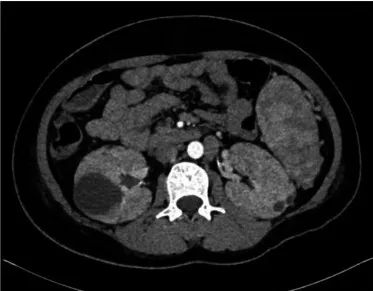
The medical imaging results of the patient. , multiple renal cysts.
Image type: radiology (ct)